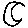
Label: moon